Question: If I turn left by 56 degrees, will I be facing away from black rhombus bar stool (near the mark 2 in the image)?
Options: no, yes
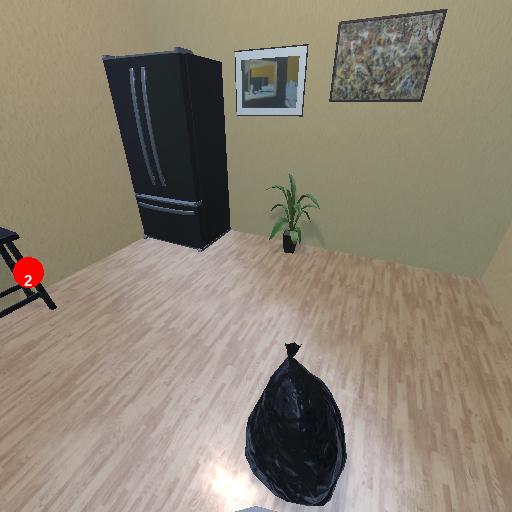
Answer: no